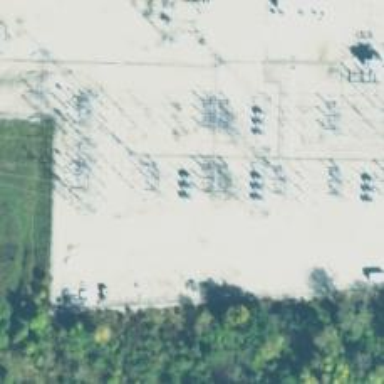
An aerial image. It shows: Switch for power supply.